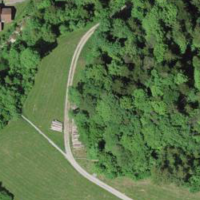
EUNIS habitat code: 44
Species observed at this site:
Pseudochorthippus parallelus
Chorthippus biguttulus
Chorthippus brunneus